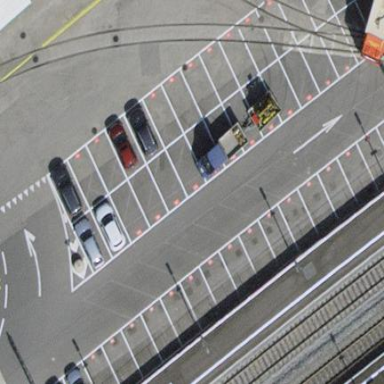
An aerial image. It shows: Parking area with surface parking. It includes park and ride facilities.